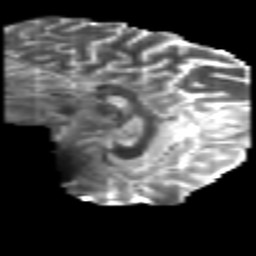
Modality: T2w
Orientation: sagittal
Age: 23
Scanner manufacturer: philips
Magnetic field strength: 3 T
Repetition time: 8.6 s
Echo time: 0.127 s